Question: I just initialised a project on Android Studio, and it was working fine in version 0.2.6, but in 0.2.7, I get this error:

It creates a folder inside my Applications directory, but it does not initialize the project. Any help regarding this problem would be appreciated. I get no problems with version 0.1.1 through version 0.2.6, but when it comes to 0.2.7, things start to get problematic, like this and I can't even start a project.
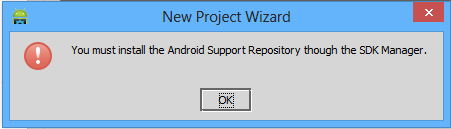
Answer: With 2.7 update I got the same issue. It looks like now Android Studio thinks 'sdk' lays in under its own folder at 'android-studio/sdk'.
You should be able to use 'android' app under 'android-studio/sdk/tools' to get missing components (not tested).
Another solution would be to fix 'sdk' path (tested):
Close any projects then drop to 'Welcome to Android Studio Dialog'
1. Select Configure -> Project Defaults -> Project Structure
2. Select SDKs -> Android SDK -> Android SDK Home Path
3. Update it to your previous sdk location.